高二 · 解析几何
已知 $x, y$ 满足约束条件 $\left\{\begin{array}{l}x-y \geq 0, \\ x+y \leq 2, \\ y \geq 0,\end{array}\right.$围为 ( )
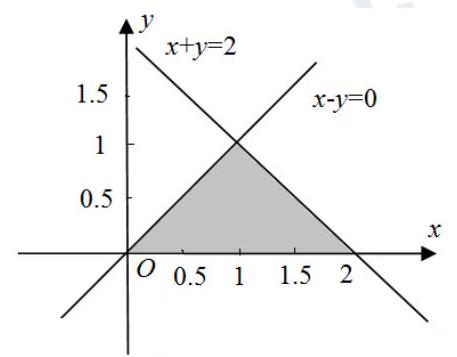
A. $(-1,1)$
B. $[-1,1)$
C. $[-1,1]$
D. $(-1,1]$
答案: C
解析: 不等式组表示的平面区域如图所示:

$\because z=a x+y$ 的最大值为 $a+1, \therefore$ 最值是在 $(1,1)$ 处取得, $\because y=-a x+z$,

当 $-a \geq 0$ 时, $-a \leq 1$, 即 $-1 \leq a \leq 0$;

当 $-a<0$ 时, 需满足 $-a \geq-1$, 即 $0<a \leq 1$, 故 $-1 \leq a \leq 1$.

考点: 由线性目标函数的最值求参数范围.